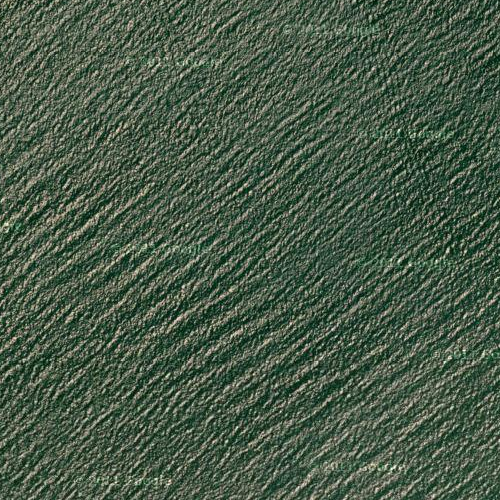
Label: sydney